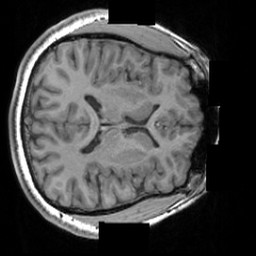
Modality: T1w
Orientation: axial
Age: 24
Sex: male
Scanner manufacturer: siemens
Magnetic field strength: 3 T
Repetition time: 1.63 s
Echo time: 0.00311 s